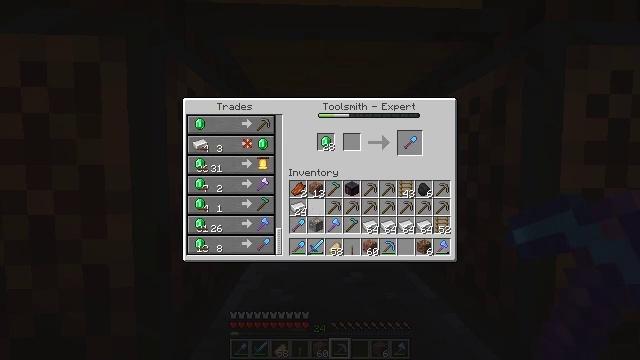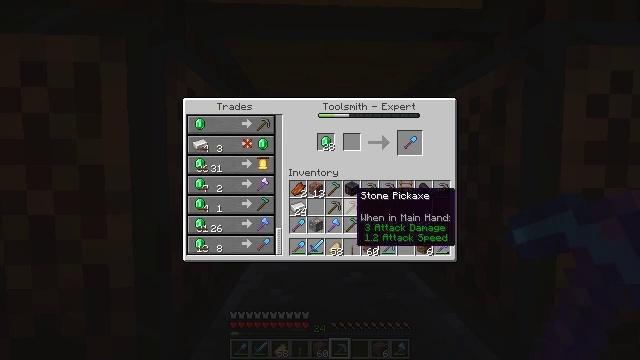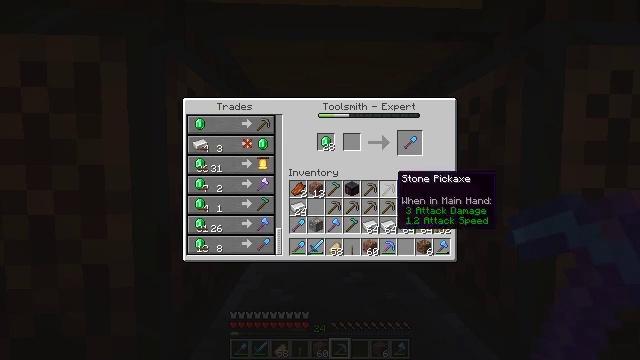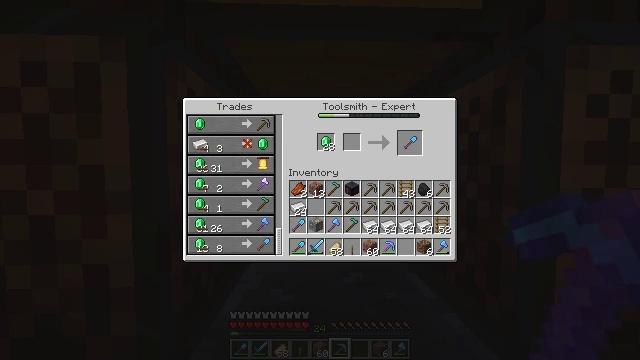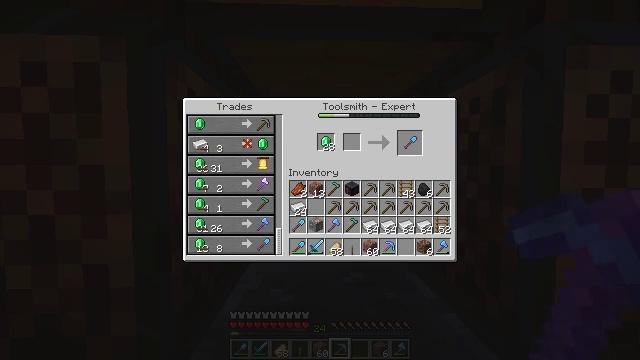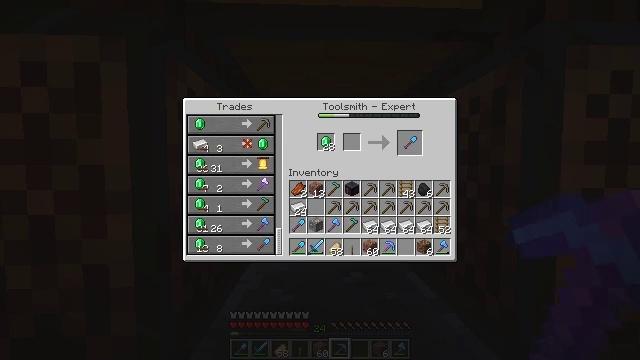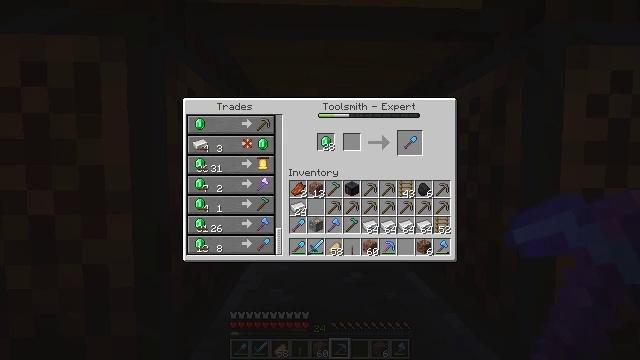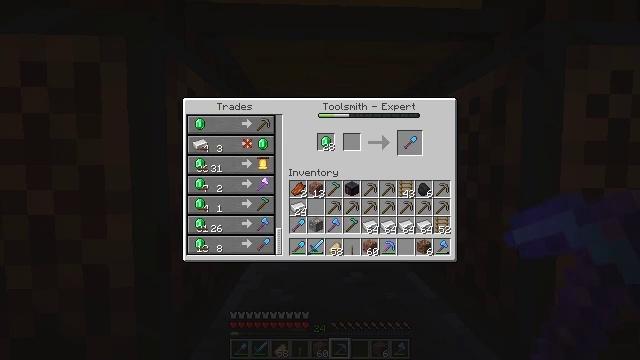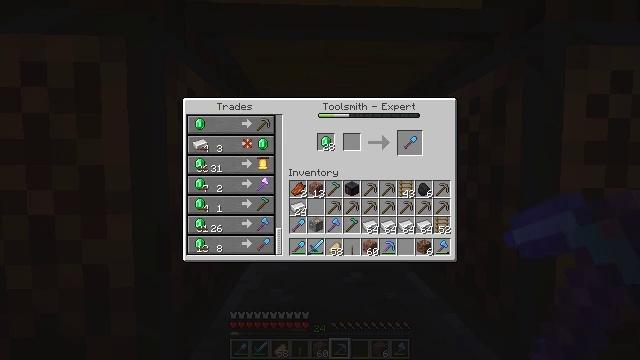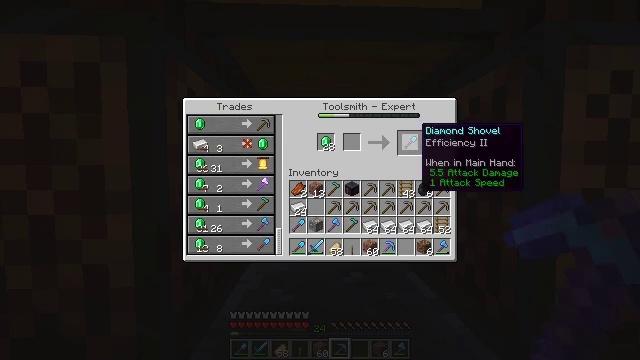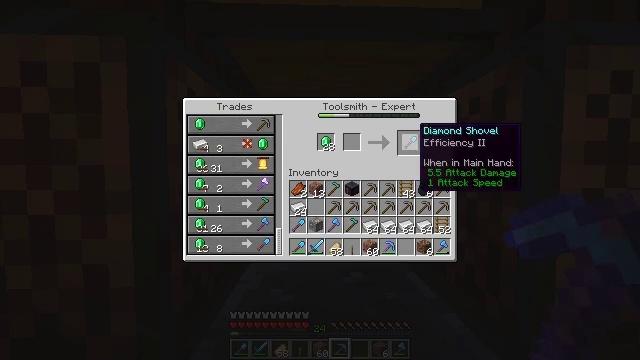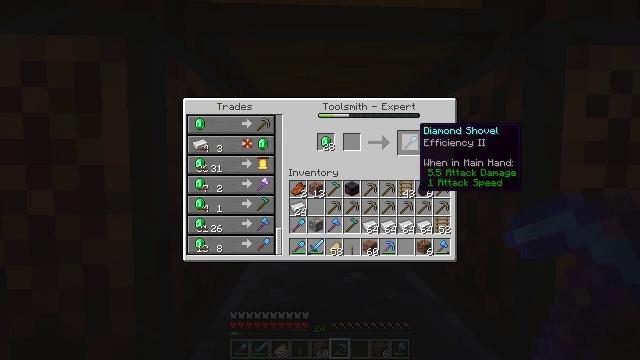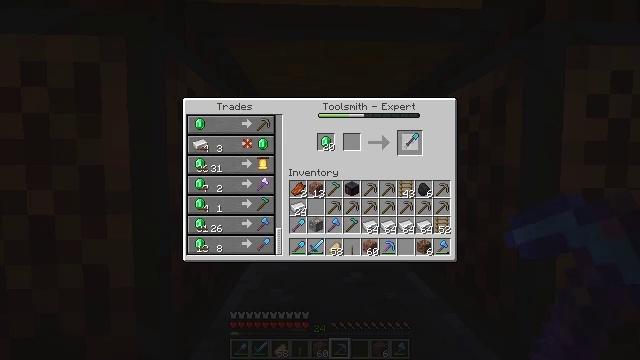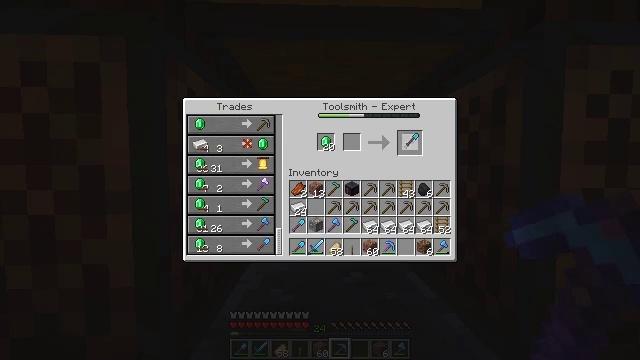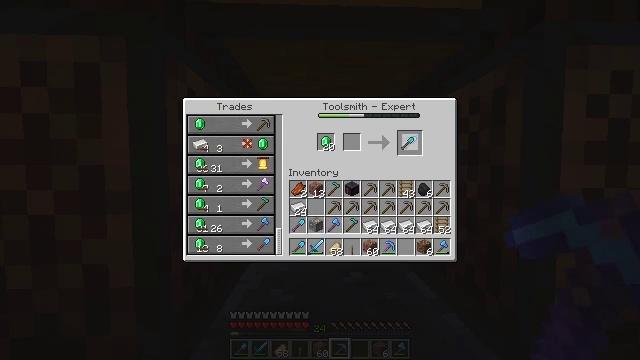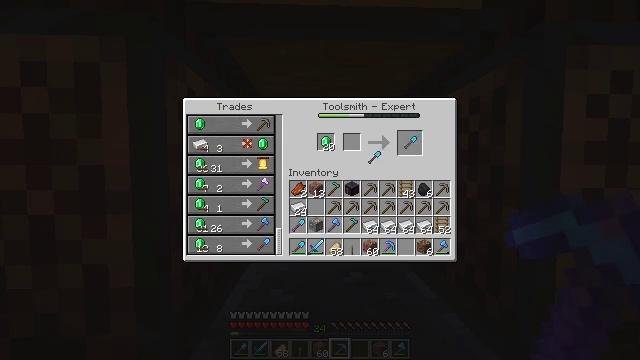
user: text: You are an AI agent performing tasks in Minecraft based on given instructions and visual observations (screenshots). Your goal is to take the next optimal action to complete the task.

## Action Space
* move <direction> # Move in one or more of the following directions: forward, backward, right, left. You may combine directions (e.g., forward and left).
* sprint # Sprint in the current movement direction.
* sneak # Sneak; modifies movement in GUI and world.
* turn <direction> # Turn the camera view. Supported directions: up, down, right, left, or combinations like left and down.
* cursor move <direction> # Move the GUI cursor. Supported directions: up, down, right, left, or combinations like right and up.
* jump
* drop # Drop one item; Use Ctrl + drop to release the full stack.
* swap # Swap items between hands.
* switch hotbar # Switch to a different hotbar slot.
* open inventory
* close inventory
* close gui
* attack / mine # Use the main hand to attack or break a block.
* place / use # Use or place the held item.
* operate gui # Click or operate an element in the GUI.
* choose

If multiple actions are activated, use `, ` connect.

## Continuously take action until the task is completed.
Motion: motion action
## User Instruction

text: Use diamonds and a stick to craft a diamond shovel.
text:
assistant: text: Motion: cursor move right and up
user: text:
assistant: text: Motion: cursor move right and up
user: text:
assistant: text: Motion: cursor move right and up
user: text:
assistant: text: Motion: cursor move up
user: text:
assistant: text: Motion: no_op
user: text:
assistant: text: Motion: no_op
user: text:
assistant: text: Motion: no_op
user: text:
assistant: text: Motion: no_op
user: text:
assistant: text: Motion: cursor move left
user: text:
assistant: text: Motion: no_op
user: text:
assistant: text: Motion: no_op
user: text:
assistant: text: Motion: operate gui
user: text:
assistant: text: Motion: operate gui
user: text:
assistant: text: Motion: operate gui
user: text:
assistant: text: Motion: cursor move left and down
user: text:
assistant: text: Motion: cursor move left and down
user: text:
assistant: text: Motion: no_op